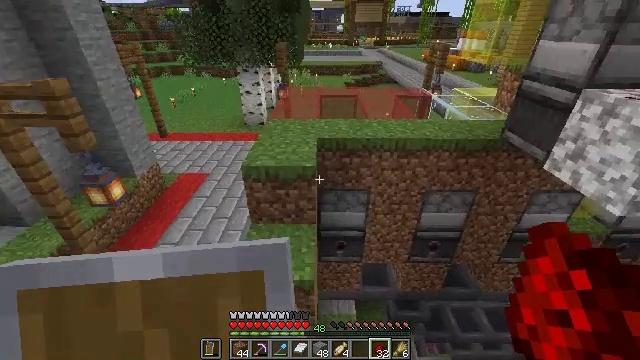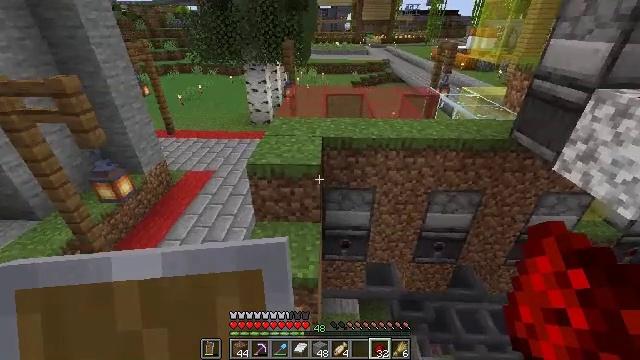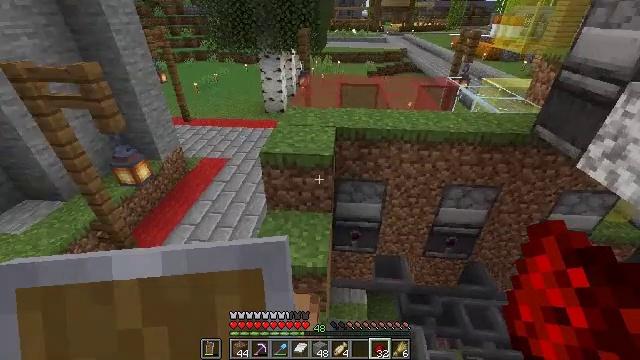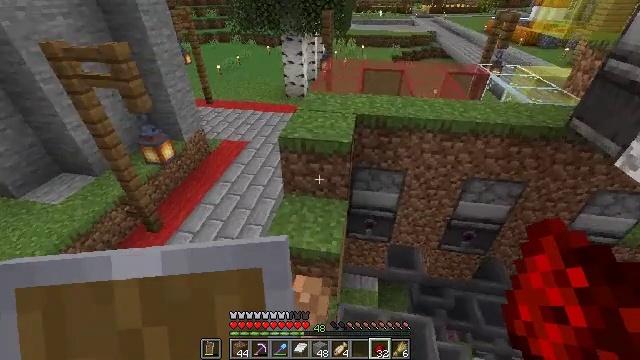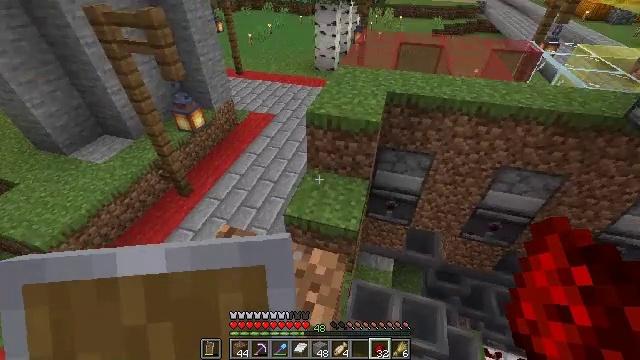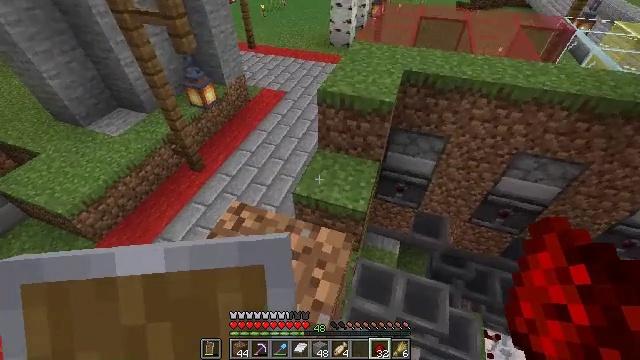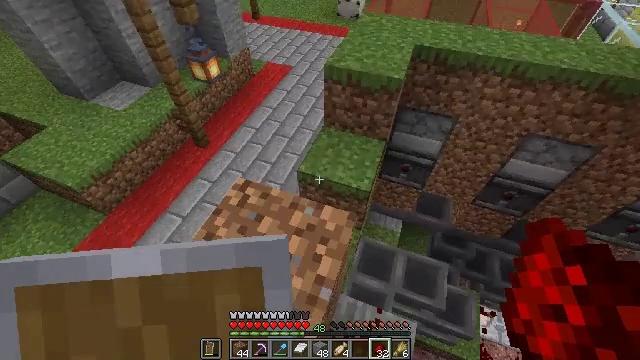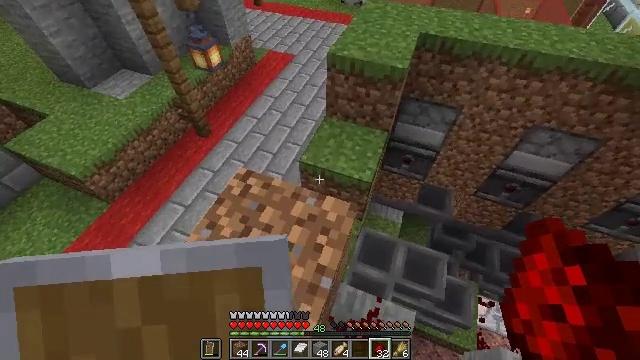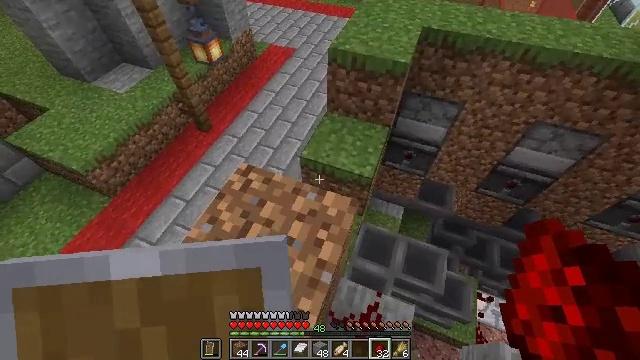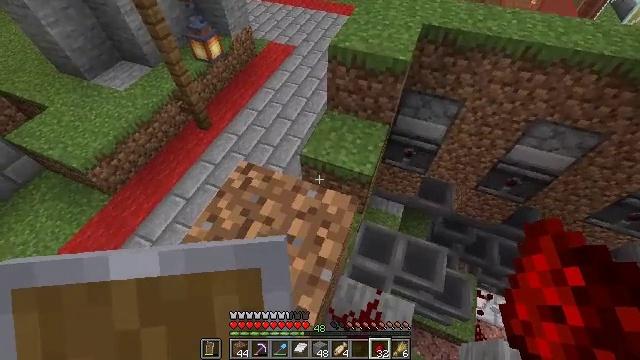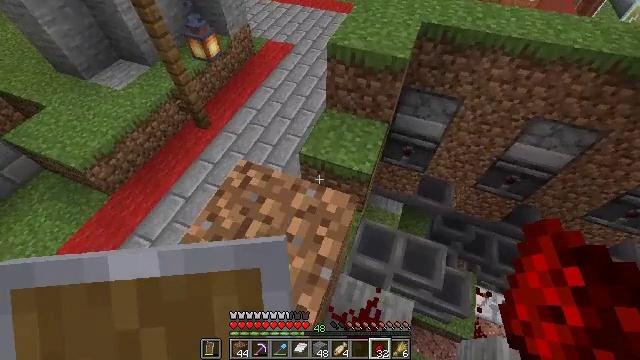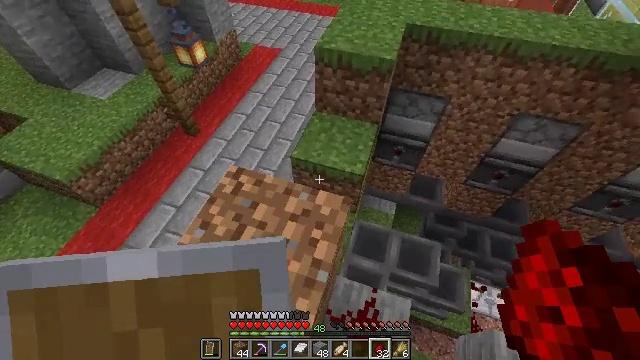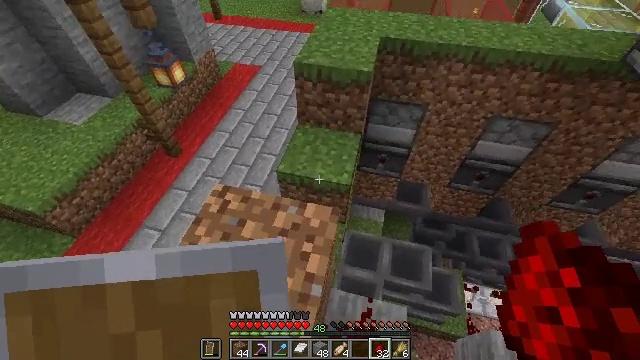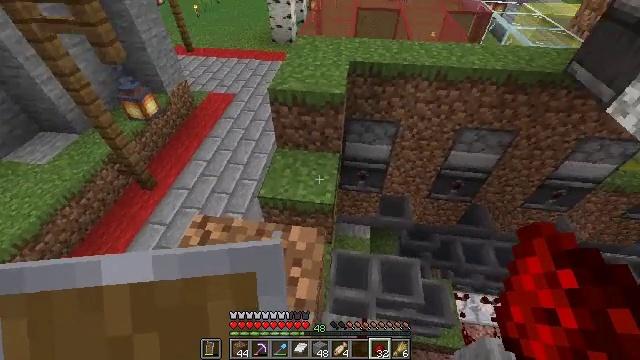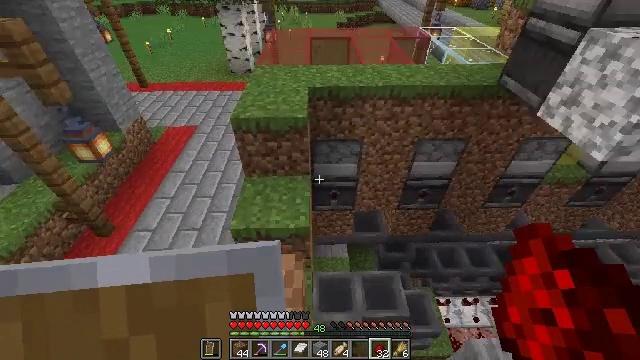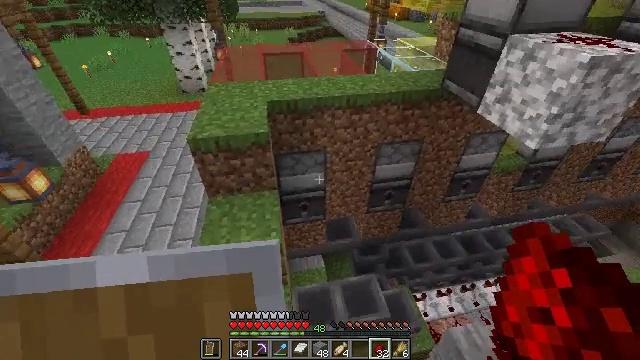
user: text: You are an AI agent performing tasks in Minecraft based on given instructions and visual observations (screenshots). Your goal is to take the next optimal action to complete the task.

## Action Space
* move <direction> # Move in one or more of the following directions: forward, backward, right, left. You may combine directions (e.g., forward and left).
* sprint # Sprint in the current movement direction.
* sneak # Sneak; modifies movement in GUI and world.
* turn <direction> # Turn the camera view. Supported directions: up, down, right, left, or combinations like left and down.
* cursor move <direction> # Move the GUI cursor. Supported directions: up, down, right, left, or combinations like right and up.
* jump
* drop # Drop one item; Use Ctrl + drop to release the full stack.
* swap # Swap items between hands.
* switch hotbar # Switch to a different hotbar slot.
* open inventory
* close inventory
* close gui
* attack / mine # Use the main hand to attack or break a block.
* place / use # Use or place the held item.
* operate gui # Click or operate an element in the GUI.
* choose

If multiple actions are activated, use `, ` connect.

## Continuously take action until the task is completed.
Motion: motion action
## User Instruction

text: Mine the observer block.
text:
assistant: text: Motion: turn left
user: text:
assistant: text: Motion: turn left and down
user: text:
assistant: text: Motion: turn left and down
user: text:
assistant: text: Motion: turn left and down
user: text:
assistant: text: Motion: turn left and down
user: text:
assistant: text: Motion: turn left and down
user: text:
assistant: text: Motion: turn down
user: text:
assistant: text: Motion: turn down
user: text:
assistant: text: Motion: no_op
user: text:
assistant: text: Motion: no_op
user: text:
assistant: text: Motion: turn right
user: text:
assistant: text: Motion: turn right and up
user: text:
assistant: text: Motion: turn right and up
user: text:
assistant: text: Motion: turn right and up
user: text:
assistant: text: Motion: turn right and up
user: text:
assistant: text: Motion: turn right and up
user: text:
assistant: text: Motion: turn right
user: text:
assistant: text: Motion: turn right
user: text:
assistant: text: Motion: turn right
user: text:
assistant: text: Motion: turn right
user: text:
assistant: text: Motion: turn right and up
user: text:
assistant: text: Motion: turn right and up
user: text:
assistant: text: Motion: turn right and up
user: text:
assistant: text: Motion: no_op
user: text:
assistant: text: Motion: no_op
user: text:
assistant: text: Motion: no_op
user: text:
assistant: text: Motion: turn left and down
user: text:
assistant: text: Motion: turn left and down
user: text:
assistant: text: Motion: turn left and down
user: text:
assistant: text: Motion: turn left and down